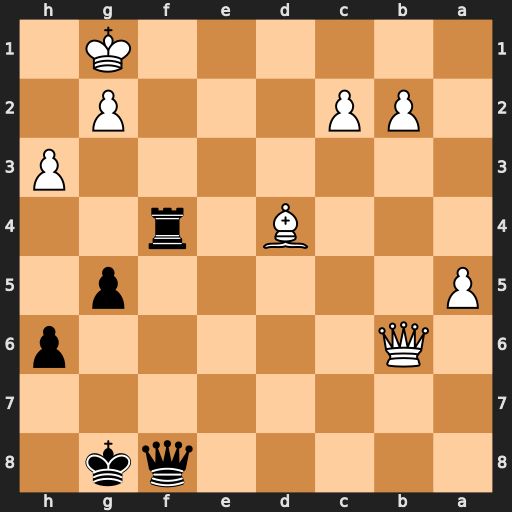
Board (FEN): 5qk1/8/1Q5p/P5p1/3B1r2/7P/1PP3P1/6K1
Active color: b
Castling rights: -
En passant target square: -
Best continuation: Rf1+ Kh2 Qf4+ g3 Qd2+